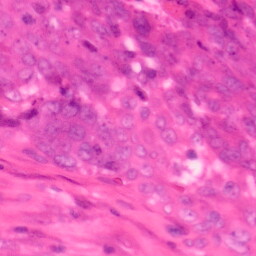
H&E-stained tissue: Colon